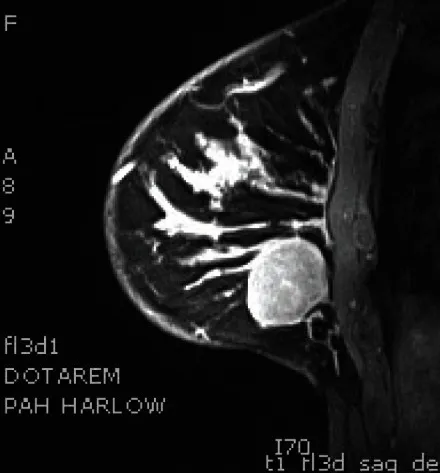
PET scan which shows metabolic activity only in the right breast.
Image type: radiology (mri)